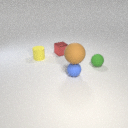
small red metal cube to the left of small blue rubber sphere